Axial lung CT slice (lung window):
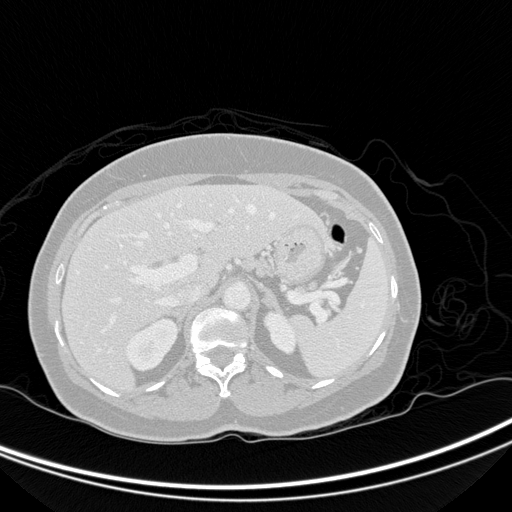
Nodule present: no